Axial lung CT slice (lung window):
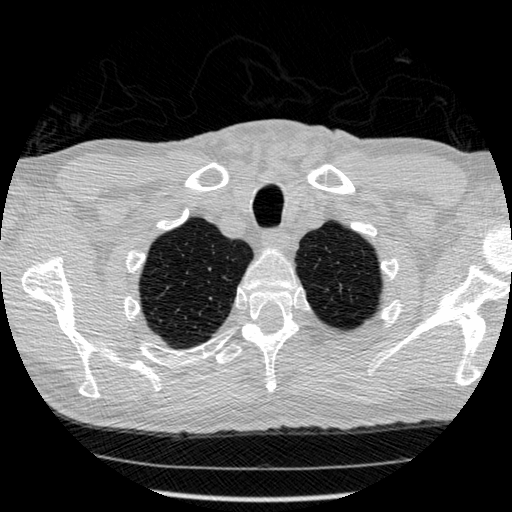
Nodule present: no